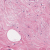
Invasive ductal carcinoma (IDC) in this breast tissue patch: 0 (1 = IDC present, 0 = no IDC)